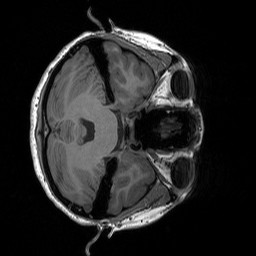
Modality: T1w
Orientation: axial
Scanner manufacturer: siemens
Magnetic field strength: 3 T
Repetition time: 1.76 s
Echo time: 0.0022 s